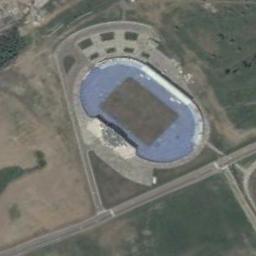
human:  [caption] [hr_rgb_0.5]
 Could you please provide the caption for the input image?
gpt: The stadium is on the grass next to the bare land .

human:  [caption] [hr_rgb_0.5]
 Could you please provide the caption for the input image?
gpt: The stadium's roof has wavy white signs .

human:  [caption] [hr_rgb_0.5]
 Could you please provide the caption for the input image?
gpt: Many different lengths of roads are beside the stadium .

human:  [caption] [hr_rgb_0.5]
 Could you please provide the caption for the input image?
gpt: Oval stadium built on bare lawn .

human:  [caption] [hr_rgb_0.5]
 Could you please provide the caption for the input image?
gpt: There are some green lawns beside the stadium .